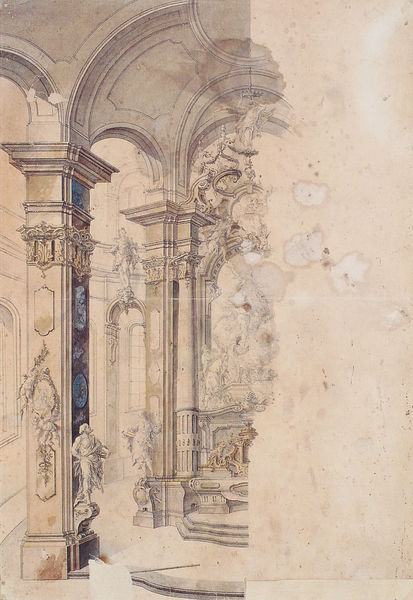
Titel: Beuron: Vorentwurf  zum Hochaltar für die Klosterkirche
Künstler: Joseph Anton Feuchtmayer
Institution: Konstanz, Wessenberggalerie
Schlagwörter: weiß, fenster, marmor, skizze, säule, säulen, zeichnung, beige, alt, barock, stein, innenraum, kirche, figur, innen, skulptur, statue, bogen, sepia, figuren, rundbogen, kuppel, treppe, verzierung, stuck, innenansicht, stufen, eingang, gewölbe, palast, dom, radierung, entwurf, unvollendet, altar, kapitell, flecken, schnörkel, halb, fleckig, plan, kirchlich, roben, bauplan, adelssitz, unvollständig, festoni, verzerung, stature, skulpuren, aufgangn